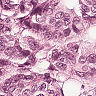
Metastatic tissue present: yes